Question: I want to get current time (without a current date) in C. The main problem is when I want to do it with functions. When I dont use them, evertyhing is just fine. Can anybody tell me, why my code shows only an hour? (take a look at the attached image). Thanks in advance.
'''
#include <stdio.h>
#include <time.h>
#include <string.h>
char* get_time_string()
{
struct tm *tm;
time_t t;
char *str_time = (char *) malloc(100*sizeof(char));
t = time(NULL);
tm = localtime(&t);
strftime(str_time, sizeof(str_time), "%H:%M:%S", tm);
return str_time;
}
int main(int argc, char **argv)
{
char *t = get_time_string();
printf("%s
", t);
return 0;
}
'''

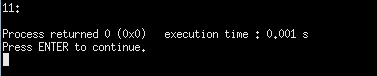
Answer: The 'sizeof' operator returns the length of the variable 'str_time' which is a pointer to char. It doesn't returns the length of your dynamic array.
Replace 'sizeof(str_time)' by '100' and it will go fine.